A bearing vibration time series has been folded into this square grayscale image, one row per segment of consecutive samples. What is the most likely bearing condition (normal, inner_race, outer_race, ball)?
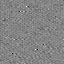
Answer: inner_race